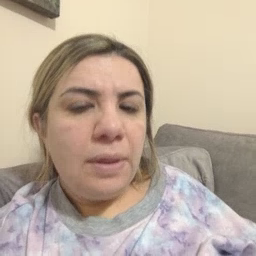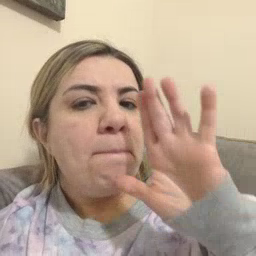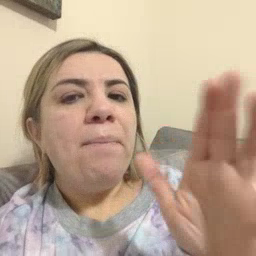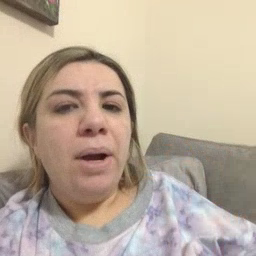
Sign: grandma